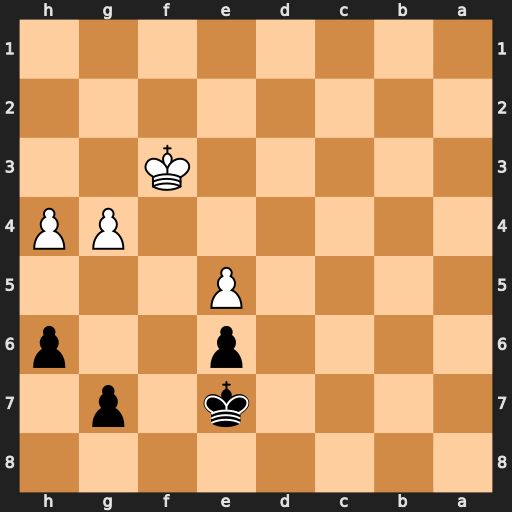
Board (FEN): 8/4k1p1/4p2p/4P3/6PP/5K2/8/8
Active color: b
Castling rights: -
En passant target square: -
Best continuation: Kd7 g5 h5